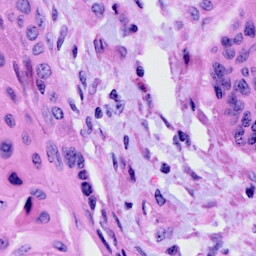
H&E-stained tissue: Cervix